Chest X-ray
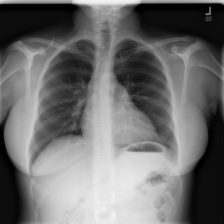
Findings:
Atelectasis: negative
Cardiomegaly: negative
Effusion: negative
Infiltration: negative
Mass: negative
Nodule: negative
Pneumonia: negative
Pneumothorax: negative
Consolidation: negative
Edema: negative
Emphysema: negative
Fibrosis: negative
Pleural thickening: negative
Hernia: negative